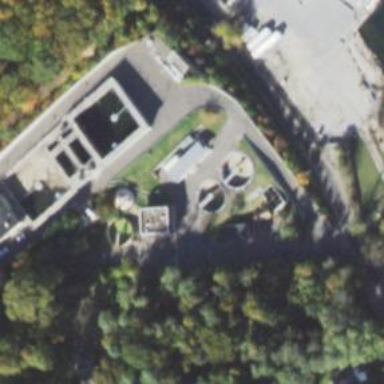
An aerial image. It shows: Building that houses wastewater plant.